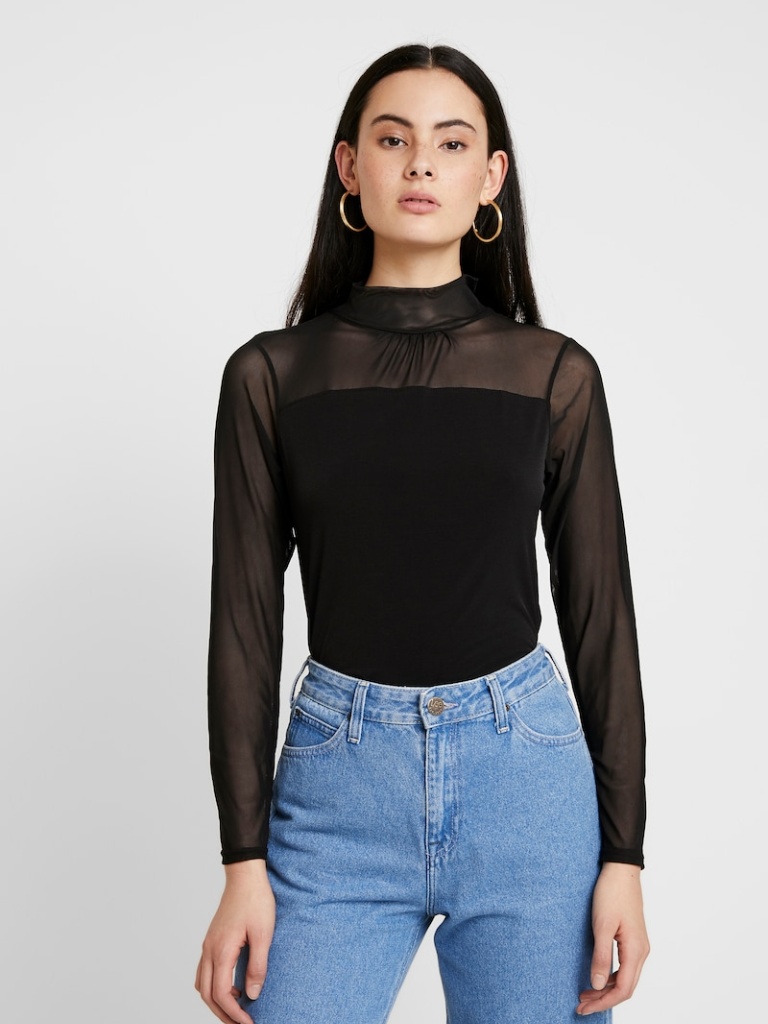
mesh tight a long-sleeved with the sleeves down hip length Fully Tucked in high blouse